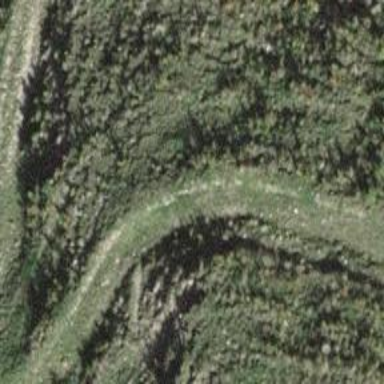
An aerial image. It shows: Track with grade 3 tracktype.